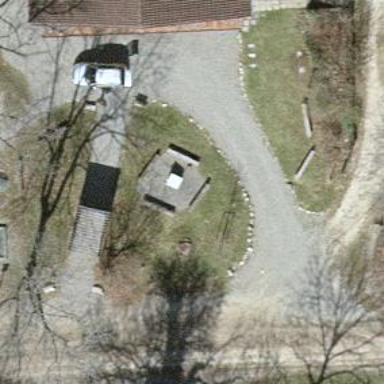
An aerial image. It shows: Picnic table located in leisure land area.